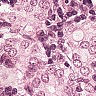
Metastatic tissue present: yes